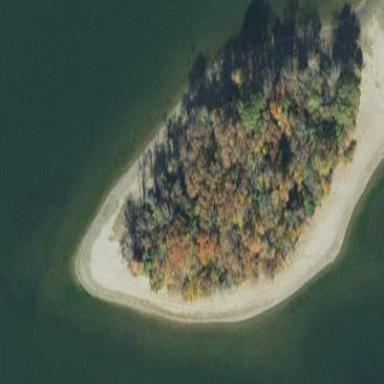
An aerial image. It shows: Island covered in forest.